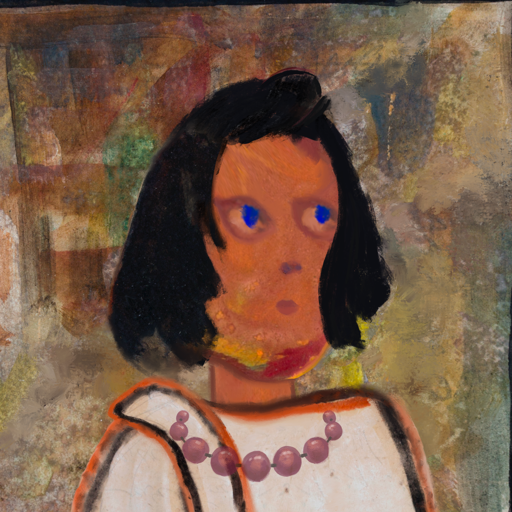
Background: Mosgoul, Head And Neck Side: Mother_And_Son_Son, Face Side: Mother_And_Son_Mother, Bust: Roy_Bahadur, Hair Side: Mosgoul, Head Accessory: Blank, Second Necklace: Blank, Necklace: Irani_2, Baby: Blank